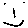
Label: smiley face